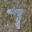
Label: 7